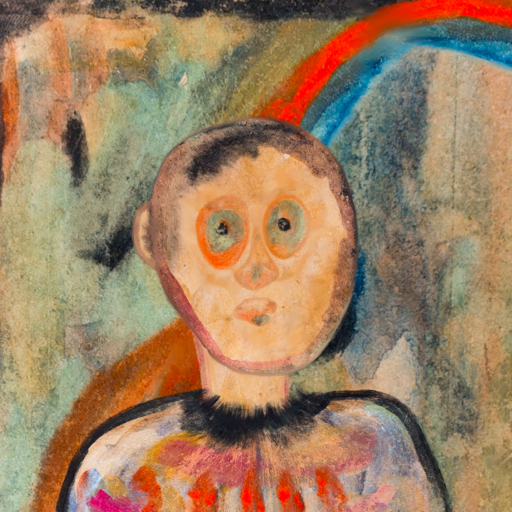
Background: Childish, Head And Neck Front: Childish, Face Front: Childish, Bust: Childish, Hair Front: Blank, Head Accessory: Blank, Second Necklace: Blank, Necklace: Blank, Baby: Blank